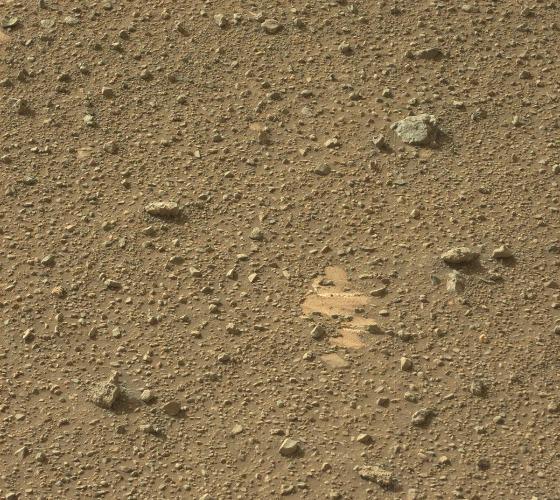
Terrain classes present: Bedrock, Gravel / Sand / Soil, Rock, Shadow